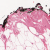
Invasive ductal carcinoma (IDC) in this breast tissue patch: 0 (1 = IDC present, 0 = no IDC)